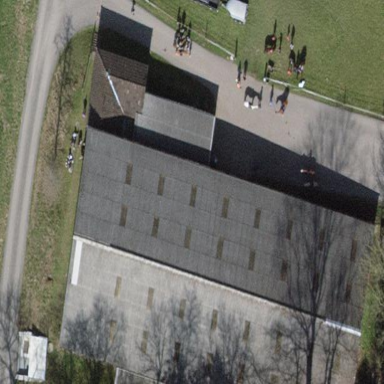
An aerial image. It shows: Stable.